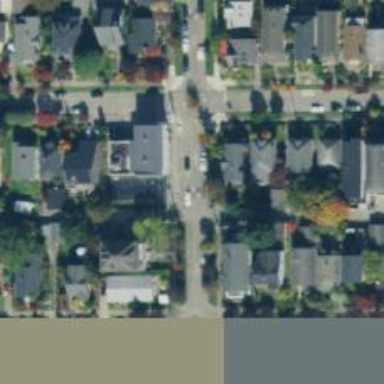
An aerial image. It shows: Residential road with separate sidewalk.